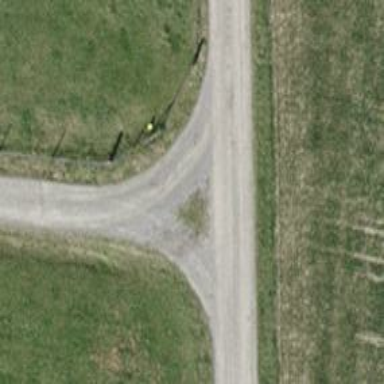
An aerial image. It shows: Track with pebblestone surface graded as grade3.